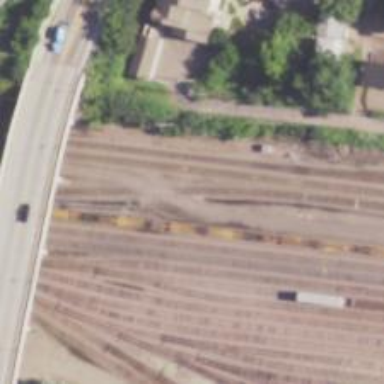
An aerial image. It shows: Railway level crossing.